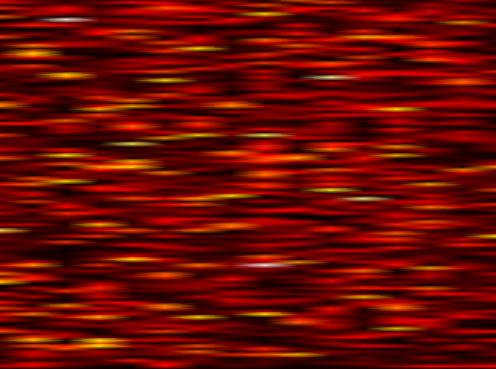
Label: FBMC